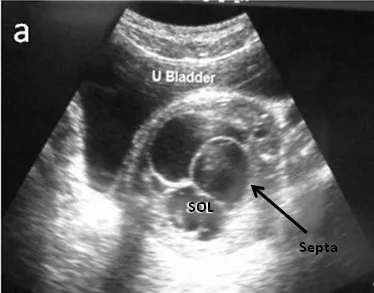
Cystic schwannoma imaging: Ultrasonography of the urinary bladder showed the cystic space occupying lesion (SOL) with multiple septations (a). Computed tomography of the abdomen showed a well defined cystic SOL (11cm x 8cm x 7cm) with multiple areas of focal calcification in the wall.
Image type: radiology (ultrasound)